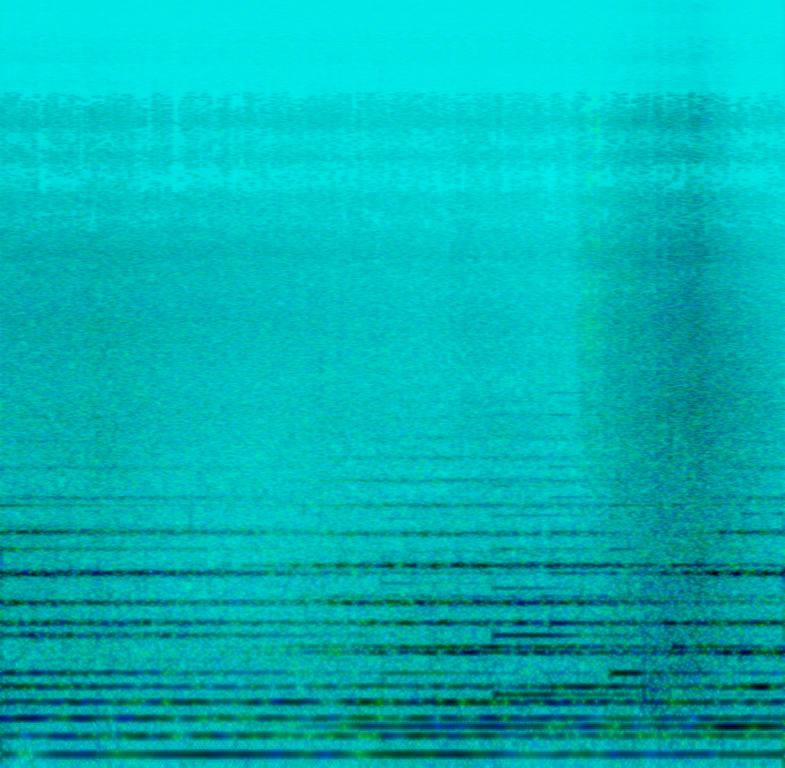
The Ambient song features wide synth pad chords, mellow piano melody and some sea waves sounds. It sounds relaxing and calming, like something you would hear in yoga sessions.